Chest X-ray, AP view. Patient: 29 years old, sex M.
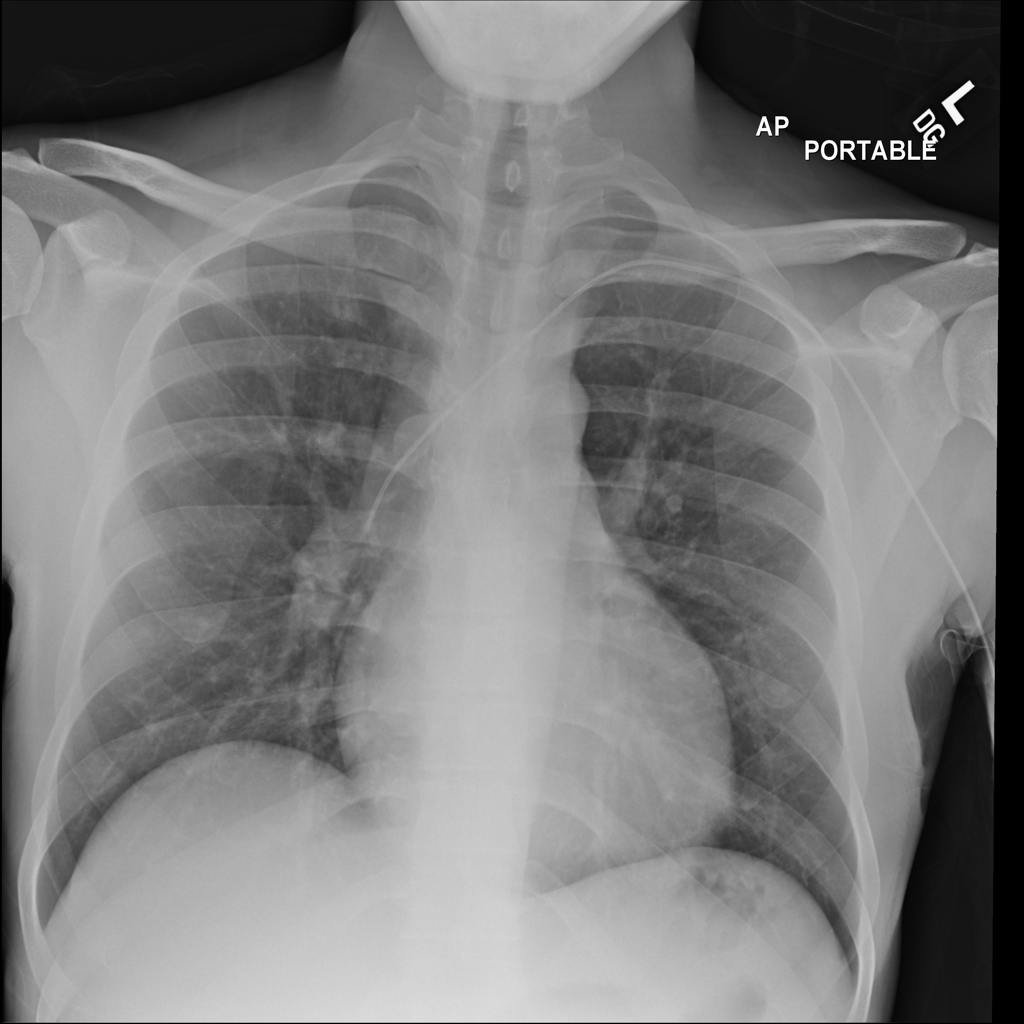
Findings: No Finding